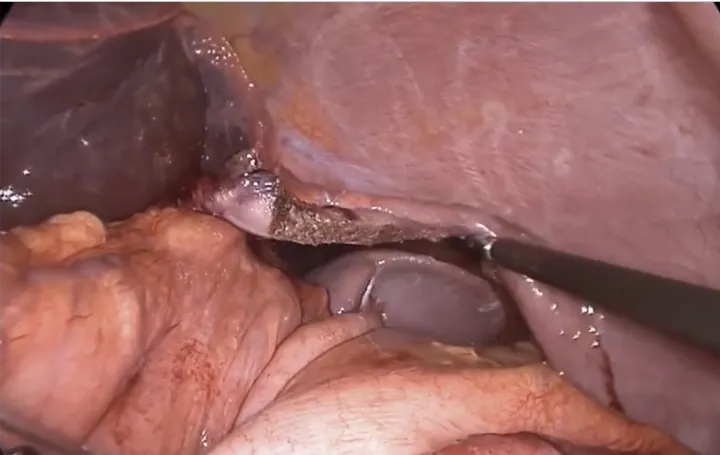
Thoracic location of the spleen as visualised transabdominally through the defect after replacing the stomach in the abdomen.
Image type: medical_photograph (other_medical_photograph)